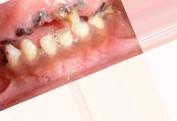
Condition: Caries